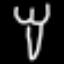
Label: fork